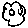
Label: cloud